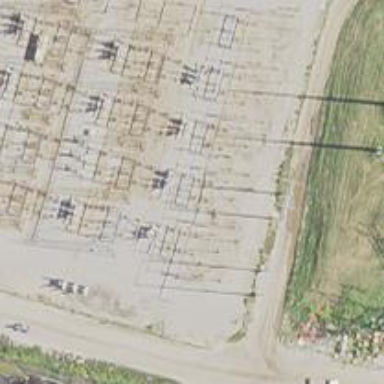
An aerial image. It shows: Switch used for power control.